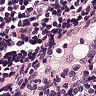
Metastatic tissue present: no